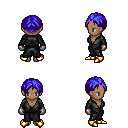
a pixel art fantasy rpg character, female body template, human, dark skin, gray robe, red pants, blue parted hairstyle, metal gloves, gold boots, four views (front, back, left, right), 2x2 character sprite sheet, small pixel art, hard edges, no anti-aliasing